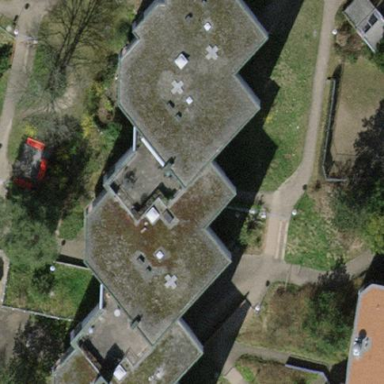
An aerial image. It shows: View of apartment building.